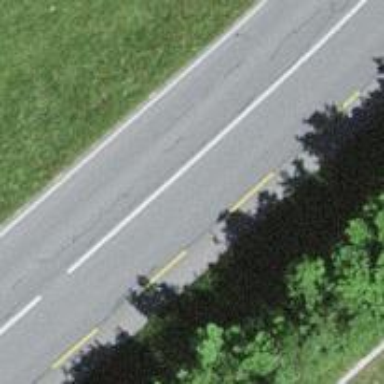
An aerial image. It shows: Secondary road with asphalt surface and designated cycle lane.